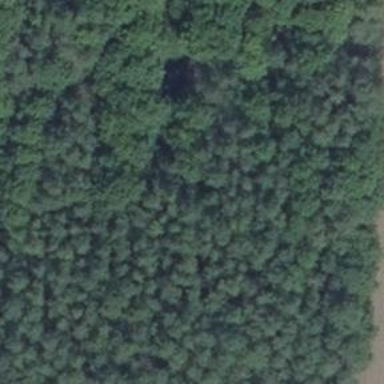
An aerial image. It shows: Forest area.